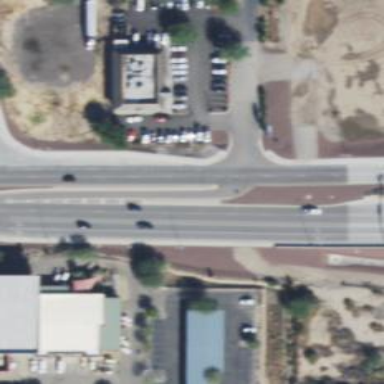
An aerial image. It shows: Secondary link road.